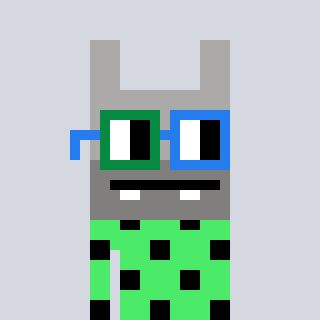
a pixel art character with square green and blue glasses, a rabbit-shaped head and a teal-colored body on a cool background